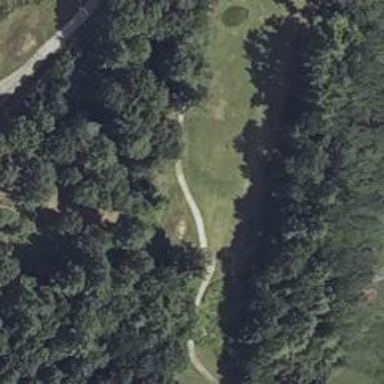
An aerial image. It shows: Service road designated as golf cart path.